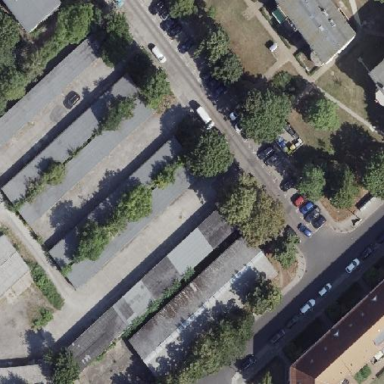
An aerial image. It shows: Garages with flat roofs.